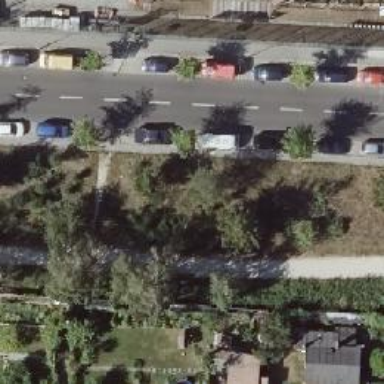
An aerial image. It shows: Avenue lined with trees.